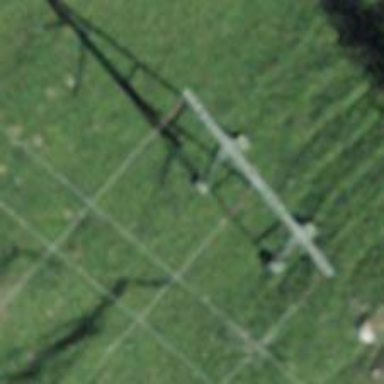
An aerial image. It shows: Three power lines with cables.